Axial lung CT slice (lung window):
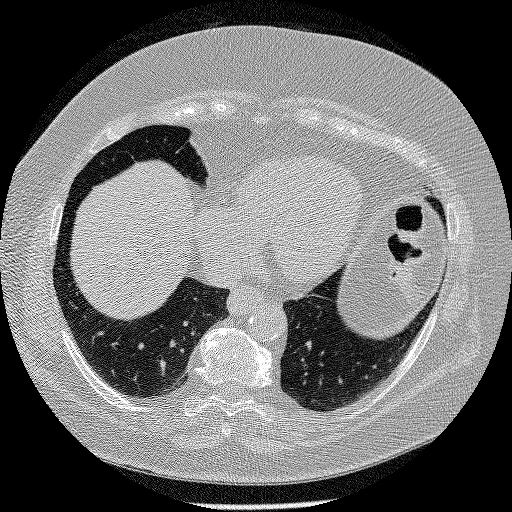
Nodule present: no